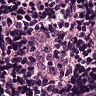
Metastatic tissue present: no